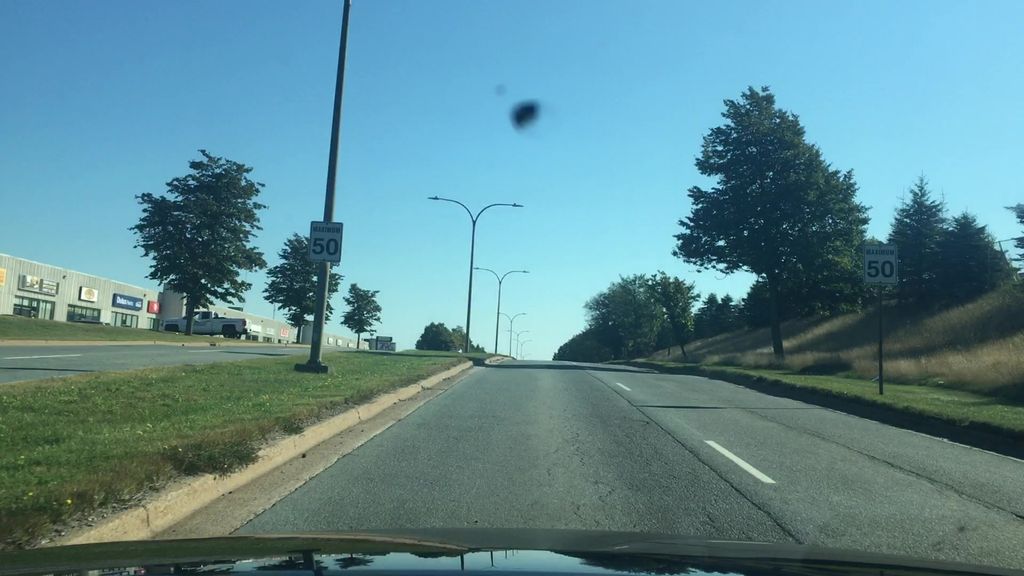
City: halifax